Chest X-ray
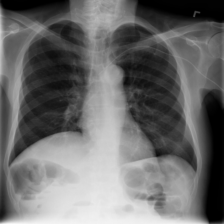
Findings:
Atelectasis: negative
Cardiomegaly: negative
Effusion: negative
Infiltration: positive
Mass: negative
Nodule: negative
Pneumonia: negative
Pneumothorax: negative
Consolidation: negative
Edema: negative
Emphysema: negative
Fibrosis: negative
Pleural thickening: negative
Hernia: negative